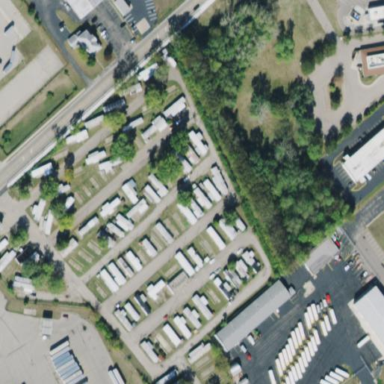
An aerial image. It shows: Caravan site for tourism.